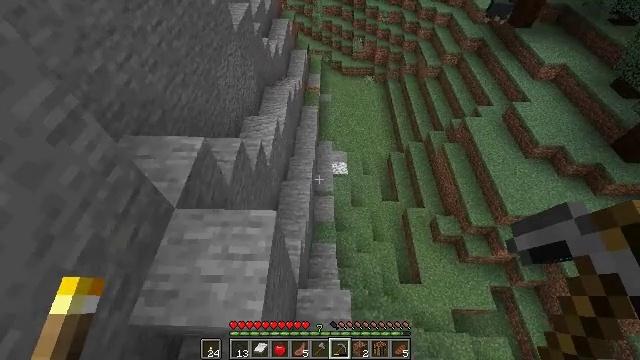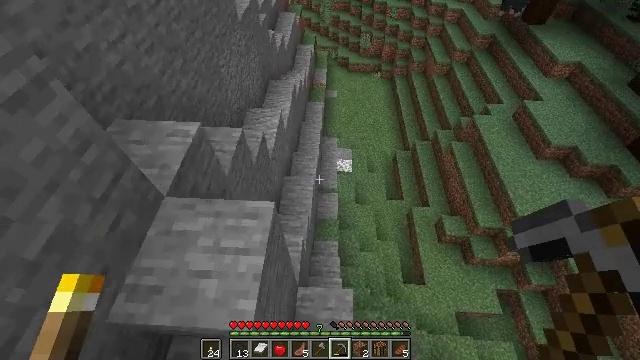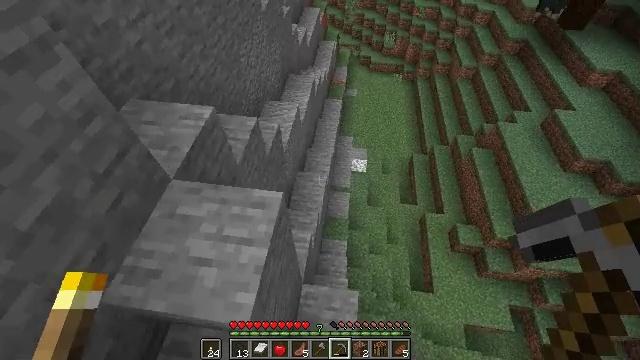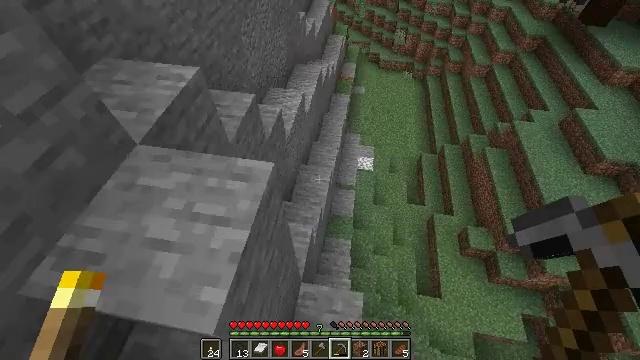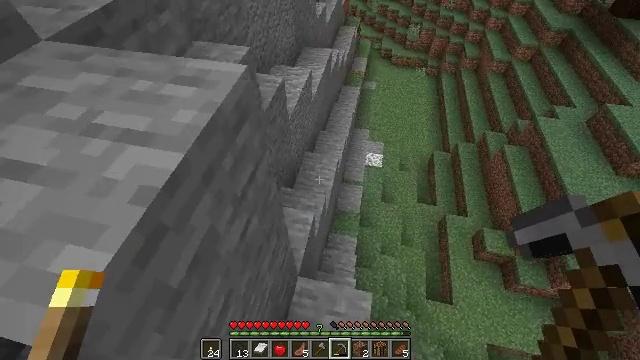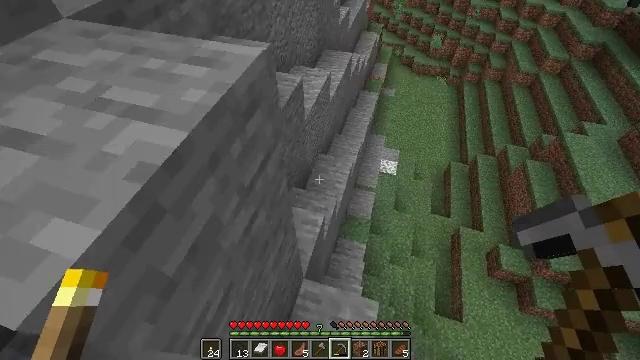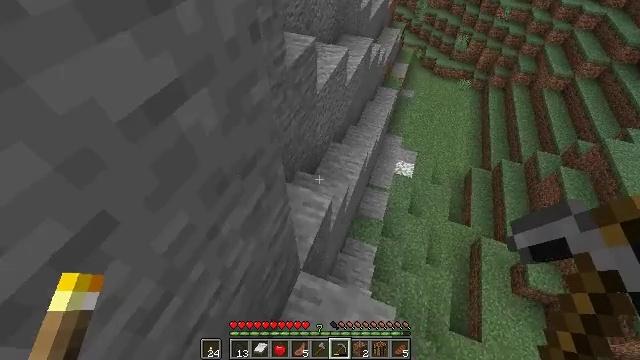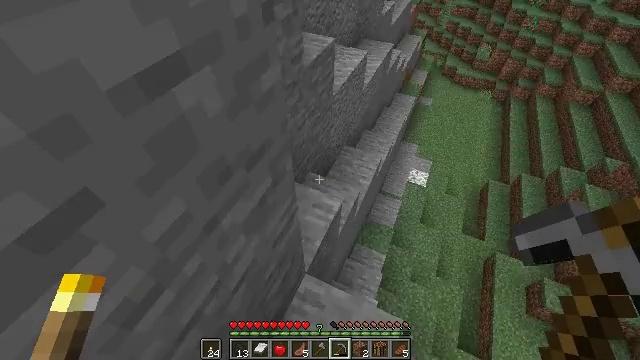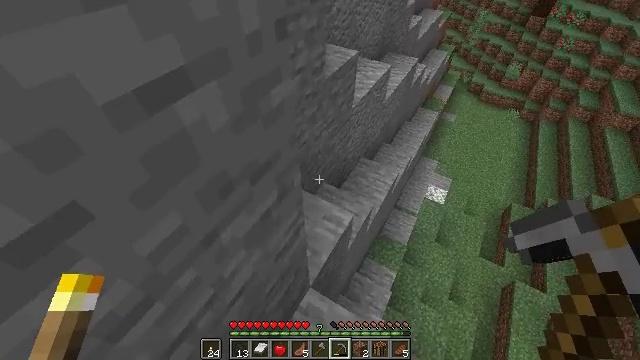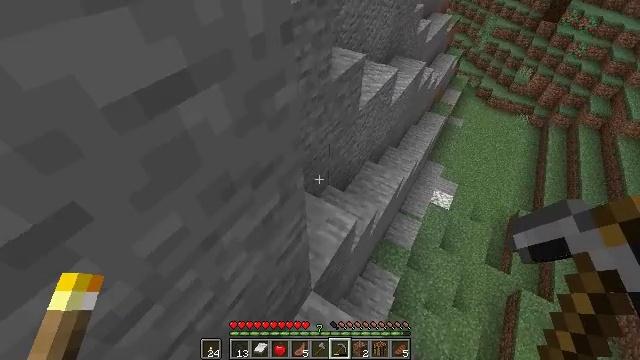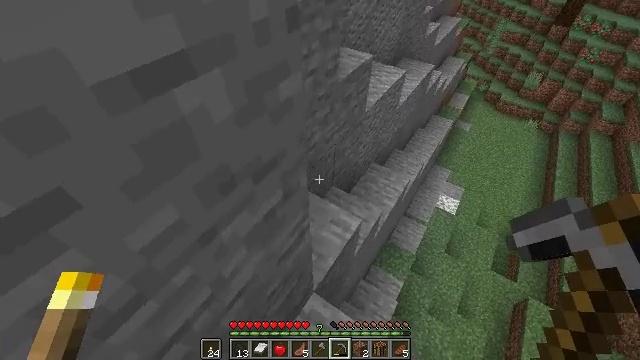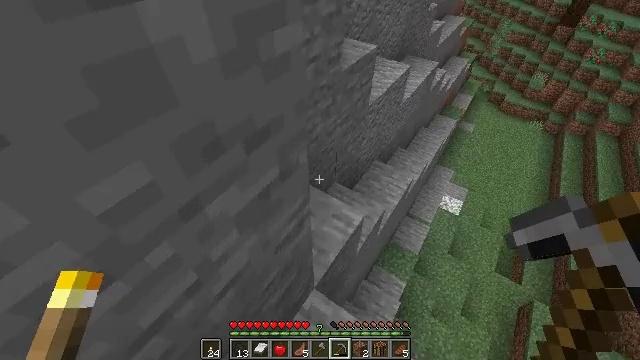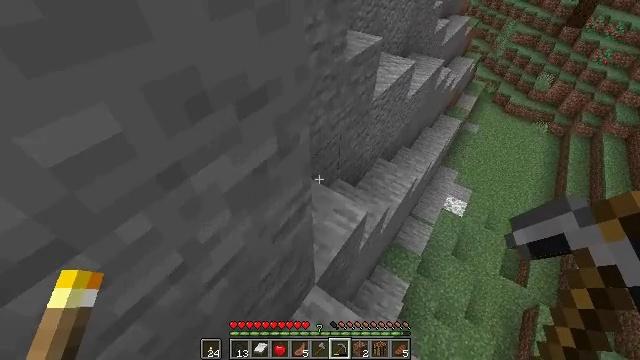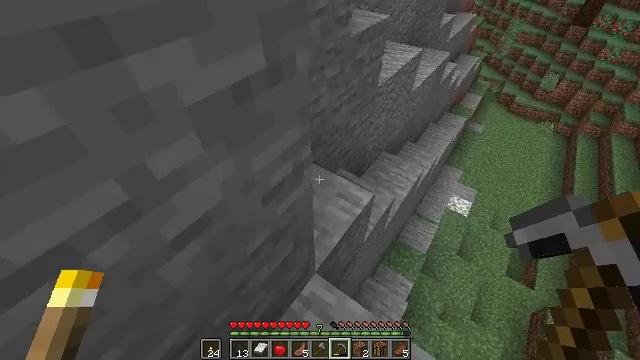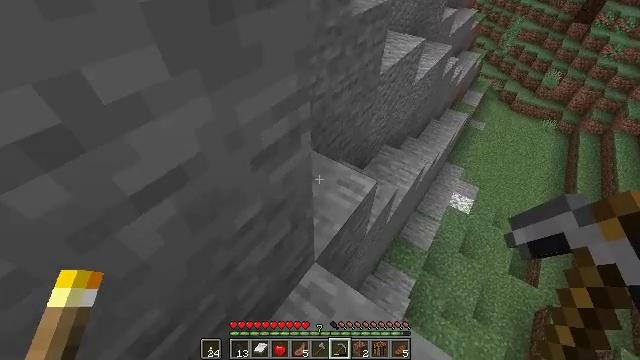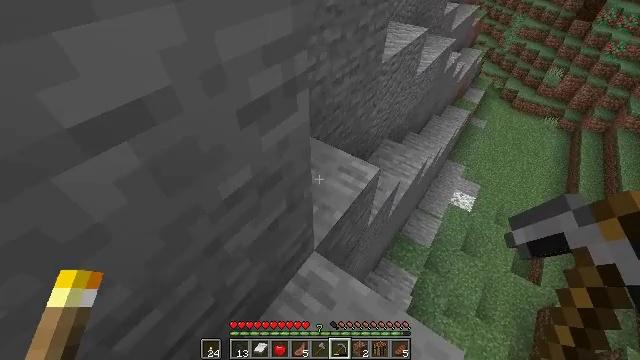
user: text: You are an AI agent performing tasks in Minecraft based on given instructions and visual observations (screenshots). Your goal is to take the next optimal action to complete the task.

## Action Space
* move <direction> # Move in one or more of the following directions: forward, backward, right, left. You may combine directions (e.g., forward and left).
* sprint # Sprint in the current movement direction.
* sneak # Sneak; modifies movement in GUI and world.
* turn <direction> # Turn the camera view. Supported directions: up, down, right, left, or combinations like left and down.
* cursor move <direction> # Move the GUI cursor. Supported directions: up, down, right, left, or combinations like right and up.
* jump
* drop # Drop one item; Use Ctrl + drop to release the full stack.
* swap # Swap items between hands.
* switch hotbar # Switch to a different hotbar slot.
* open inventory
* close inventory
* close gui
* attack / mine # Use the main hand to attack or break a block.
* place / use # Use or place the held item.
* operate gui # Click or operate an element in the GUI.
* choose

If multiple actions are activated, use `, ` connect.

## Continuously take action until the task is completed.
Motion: motion action
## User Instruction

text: Mine the sweet berry bush.
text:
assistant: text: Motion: turn left
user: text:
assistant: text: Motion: turn left
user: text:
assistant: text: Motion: turn left
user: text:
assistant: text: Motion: turn left
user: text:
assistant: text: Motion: turn left
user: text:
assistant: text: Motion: turn left and up
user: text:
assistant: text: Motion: turn left
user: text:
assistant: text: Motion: turn left and up
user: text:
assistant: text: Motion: turn left
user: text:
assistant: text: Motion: turn left
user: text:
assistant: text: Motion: no_op
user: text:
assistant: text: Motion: no_op
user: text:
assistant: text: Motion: no_op
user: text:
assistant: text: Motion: no_op
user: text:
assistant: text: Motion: no_op
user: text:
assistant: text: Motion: no_op
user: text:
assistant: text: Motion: no_op
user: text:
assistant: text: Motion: turn up
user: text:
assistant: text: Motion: turn right and up
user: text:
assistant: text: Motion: turn right and up
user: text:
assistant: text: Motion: turn right and up
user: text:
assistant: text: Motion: move forward, turn right and up
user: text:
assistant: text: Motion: move forward, turn up
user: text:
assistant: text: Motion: move forward, turn right and up
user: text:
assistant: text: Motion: move forward, turn right and up
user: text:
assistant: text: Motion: move forward, turn right and up
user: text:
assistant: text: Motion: move forward
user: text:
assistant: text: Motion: move forward
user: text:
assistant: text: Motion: move forward
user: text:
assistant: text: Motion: move forward, turn right